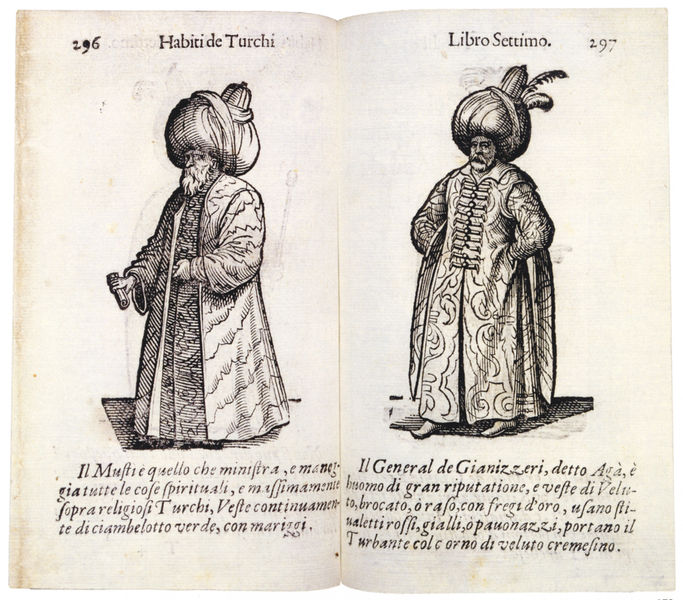
Titel: Mufti, Janitscharenoffizier
Künstler: Cesare Vecellio
Standort: Berlin
Institution: Staatsbibliothek Preußischer Kulturbesitz
Schlagwörter: blätter, feder, kopf, mann, umhang, weiß, grau, hut, kleid, männer, schmuck, schwarz, zeichnung, herren, mode, muster, bart, bärte, federn, kleidung, lang, mensch, stehen, vollbart, ärmel, bild, herr, boden, gewand, kostüm, mantel, reich, stoff, gewänder, kopfbedeckung, holzschnitt, schrift, papier, italien, venedig, zwei, schuhe, grafik, graphik, figuren, floral, ornamente, mimik, knöpfe, transparent, knopfleiste, buch, orient, orientalisch, druck, schwarz-weiss, stich, seite, illustration, text, mäntel, gestik, herrscher, brokat, kopie, buchdruck, verziert, rolle, tracht, arabisch, türkisch, seiten, ziffer, papierrolle, general, kostüme, schriftrolle, ornamentik, buchseiten, indien, kopfschmuck, turban, islam, osmanisch, perser, türkei, knick, beschreibung, gewandfalten, ornat, araber, osten, turbane, sultan, lateinisch, italienisch, gebauscht, türke, buchmalerei, doppelseite, kaftan, geand, seriendruck, türken, aufwendig, sprache, orientalen, scan, maharadscha, mufti, ornametente, pantofdel, reputation, turchi, gescannt, habiti de turchi, riesenkopf, libro settimo, siebtes buch, mäantel, seite 297, turbande, zeichnungne, kleidung von türken, 296, 097, zeillen